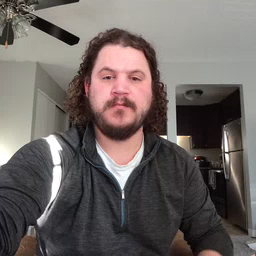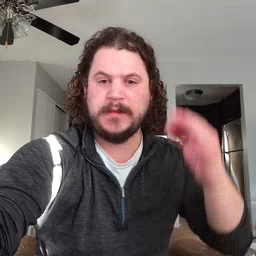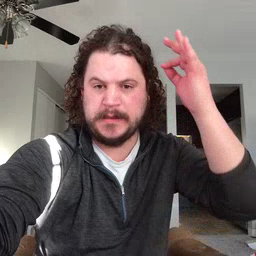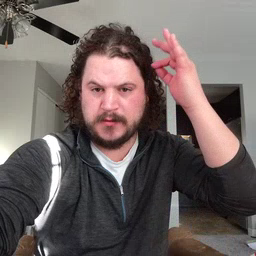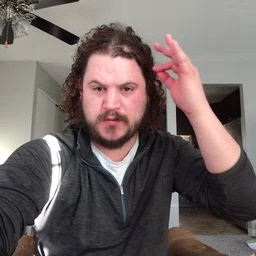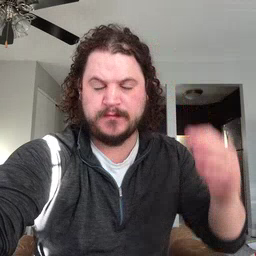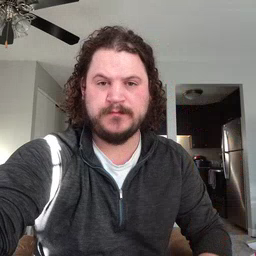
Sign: hair